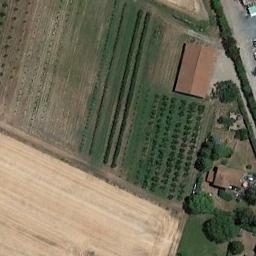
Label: sparse_residential